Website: slack
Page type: payment
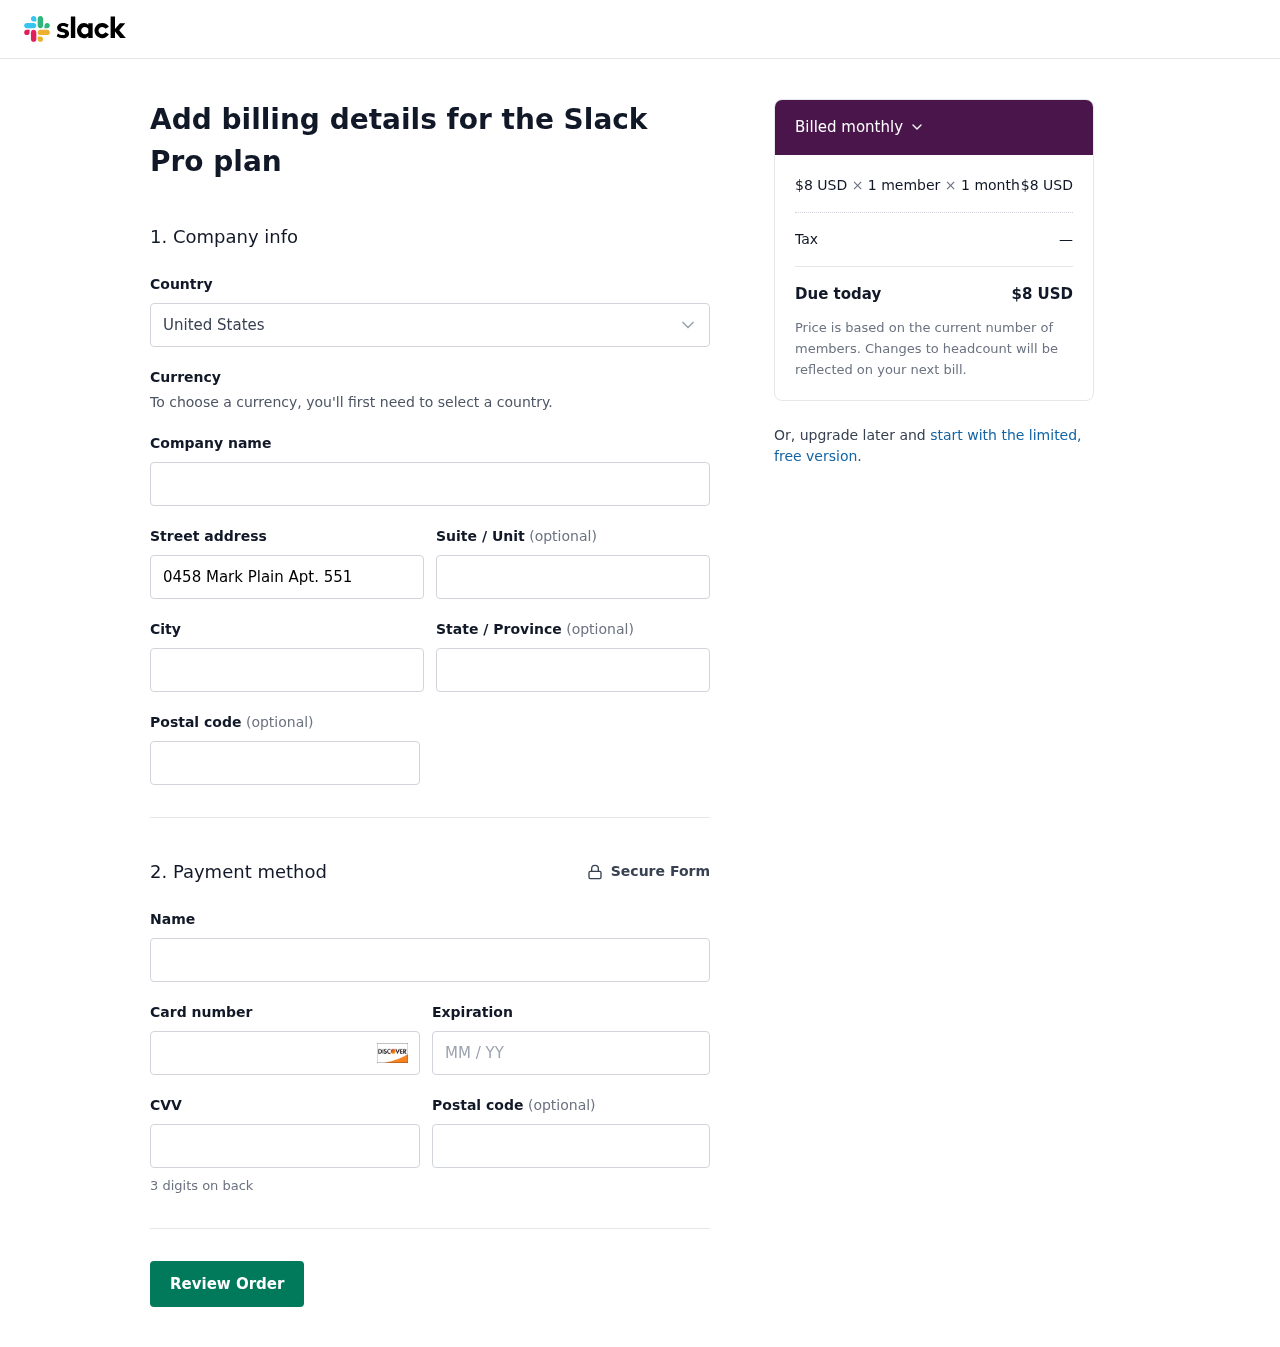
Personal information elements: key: PII_COUNTRY
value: United States
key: PII_STREET
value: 0458 Mark Plain Apt. 551
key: PII_CITY
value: Sullivanport
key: PII_STATE
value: New Hampshire
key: PII_POSTCODE
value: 46833
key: PII_FULLNAME
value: Brian Martin
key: PII_CARD_NUMBER
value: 6011 9122 4934 2635
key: PII_CARD_EXPIRY
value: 04/28
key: PII_CARD_CVV
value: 666
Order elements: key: ORDER_PRICE_PER_MEMBER
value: $8 USD
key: ORDER_NUM_MEMBERS
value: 1 member
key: ORDER_NUM_MONTHS
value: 1 month
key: ORDER_SUBTOTAL
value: $8 USD
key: ORDER_TAX
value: —
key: ORDER_TOTAL
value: $8 USD